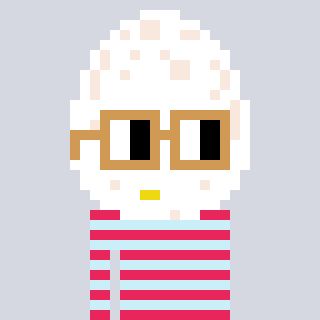
a pixel art character with square brown glasses, a egg-shaped head and a cold-colored body on a cool background